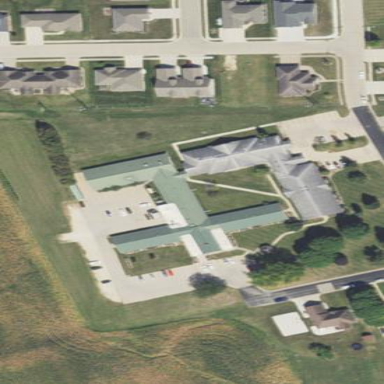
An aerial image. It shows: Nursing home building.